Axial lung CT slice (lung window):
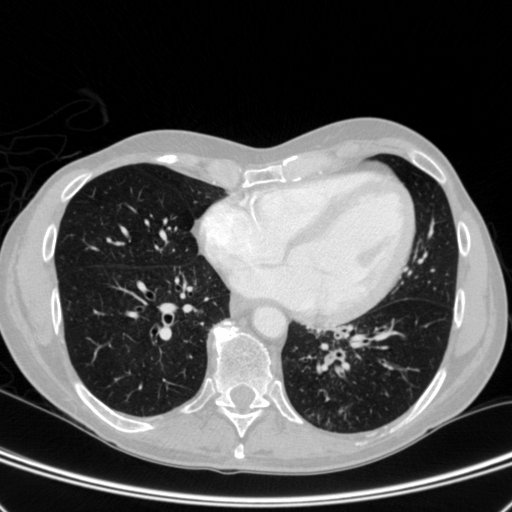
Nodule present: no